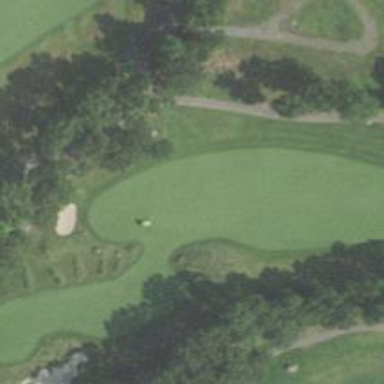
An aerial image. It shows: View of golf hole.